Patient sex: F
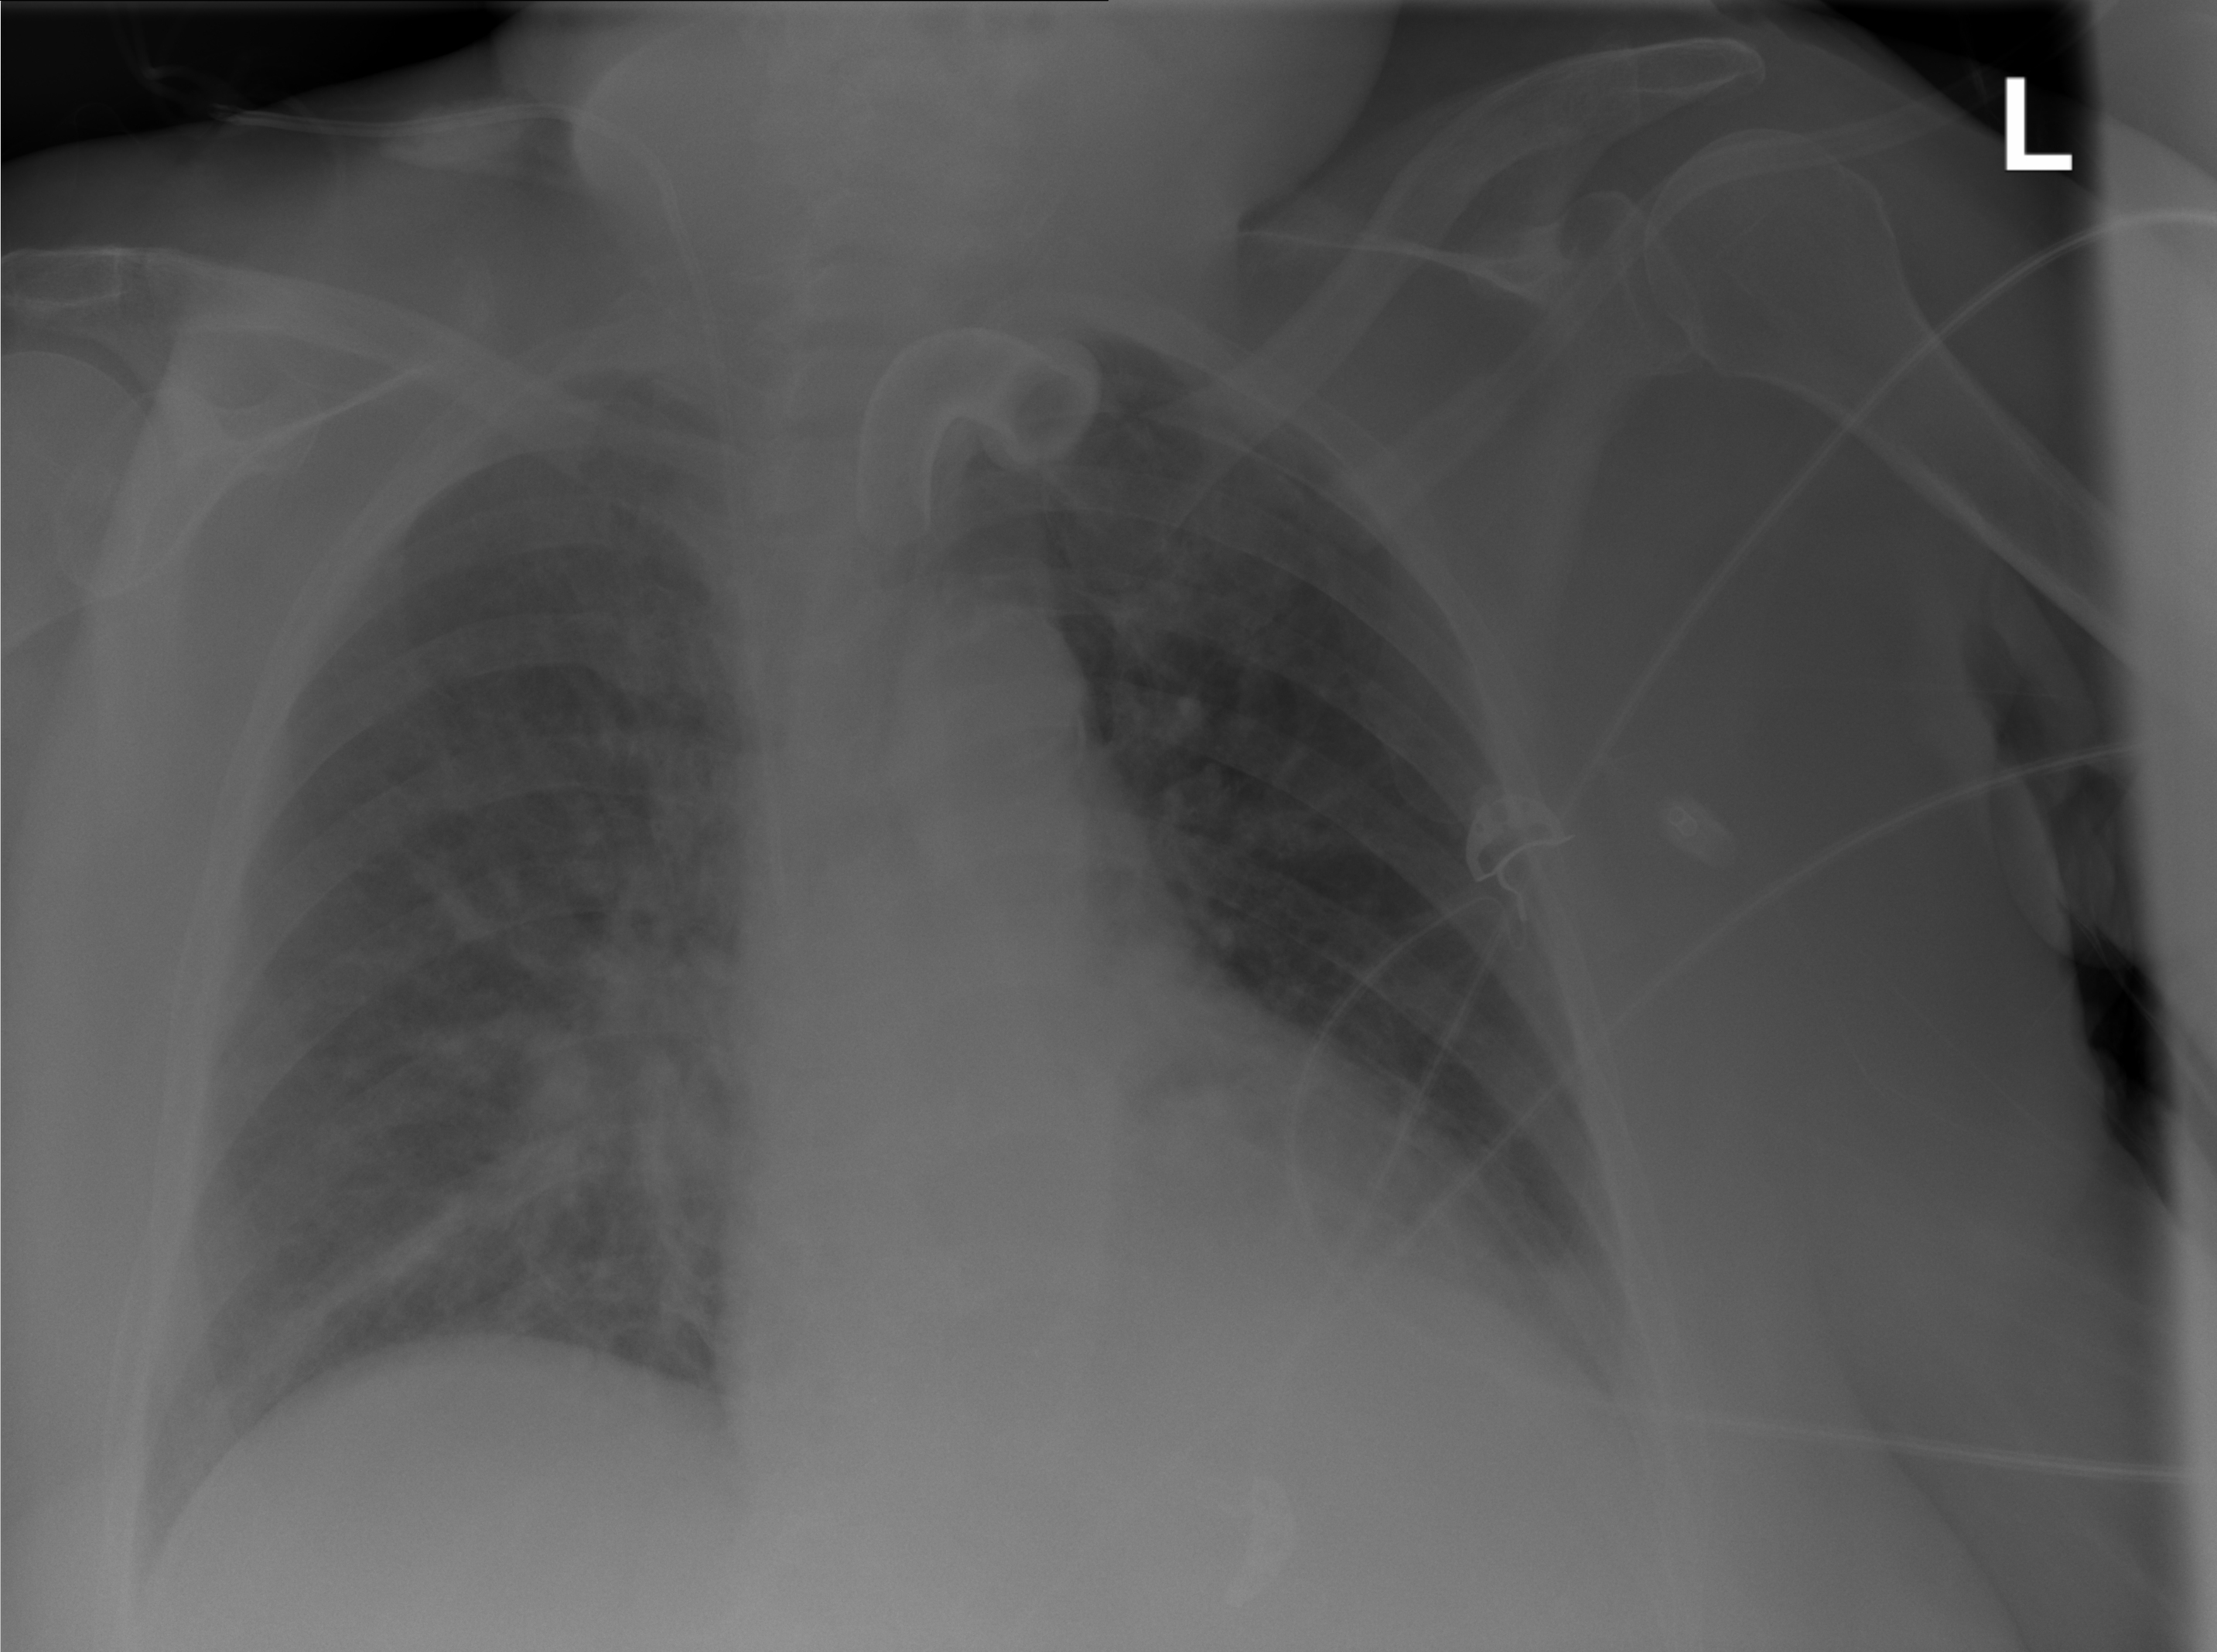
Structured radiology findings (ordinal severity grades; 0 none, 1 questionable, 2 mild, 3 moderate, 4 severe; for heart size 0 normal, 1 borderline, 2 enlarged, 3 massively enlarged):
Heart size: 0
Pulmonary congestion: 0
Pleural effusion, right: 0
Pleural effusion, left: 0
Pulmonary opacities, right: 1
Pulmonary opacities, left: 0
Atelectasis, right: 0
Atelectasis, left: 1